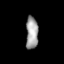
Tissue: lung
Cell type: Epithelial cells
Senescence score: 0.1623
Nuclear area (px): 387
Mean DAPI intensity: 160.372